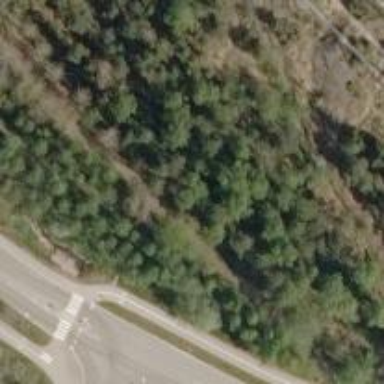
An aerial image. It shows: Footway intended for nordic skiing.